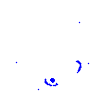
Particle: proton